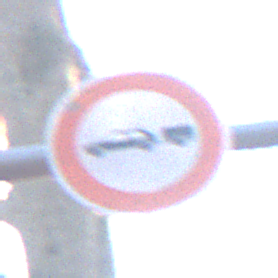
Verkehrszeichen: VerbotPersonenkraftwagenMitAnhaenger
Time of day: SunriseSunset
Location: Outdoor (Nature)
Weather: Clear
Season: Autumn
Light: Natural